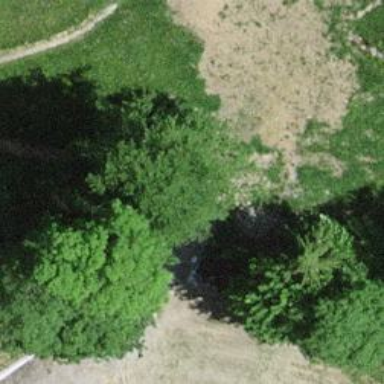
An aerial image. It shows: Path leading to bridge.